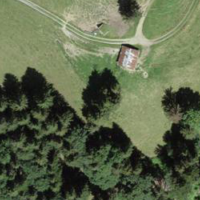
EUNIS habitat code: 43
Species observed at this site:
Cirsium arvense